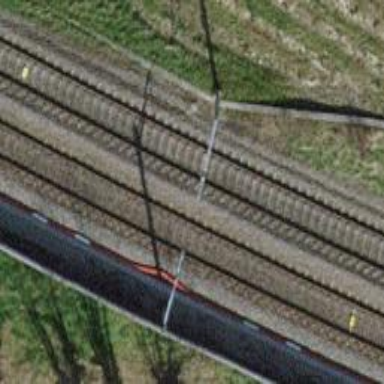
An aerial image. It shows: Single-track electrified railway with contact line.